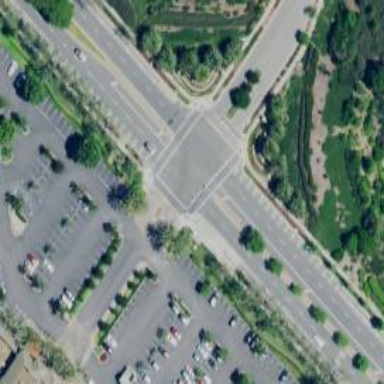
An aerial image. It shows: Solid stop line on the road.